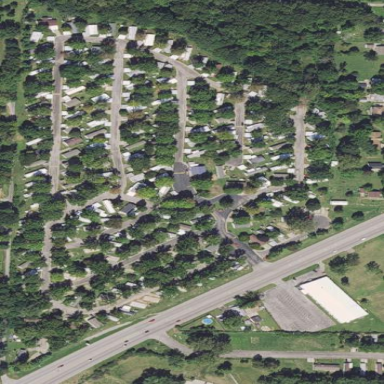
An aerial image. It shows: Residential area known as trailer park.